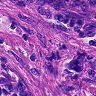
Metastatic tissue present: yes